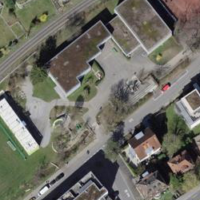
EUNIS habitat code: 54
Species observed at this site:
Fragaria vesca